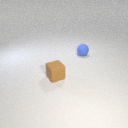
small brown rubber cube to the left of small blue rubber sphere